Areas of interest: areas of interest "Zhonghai Garden"
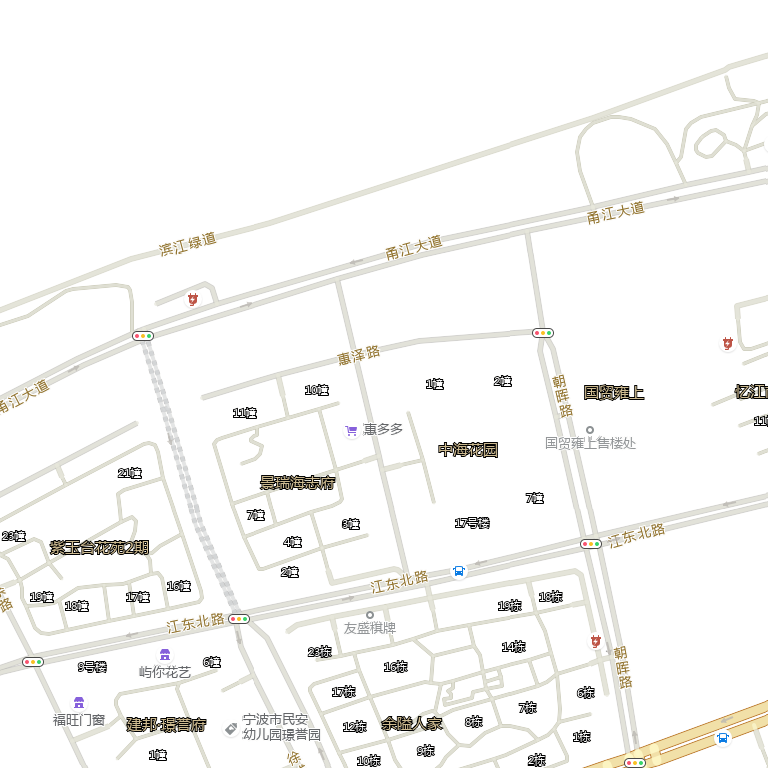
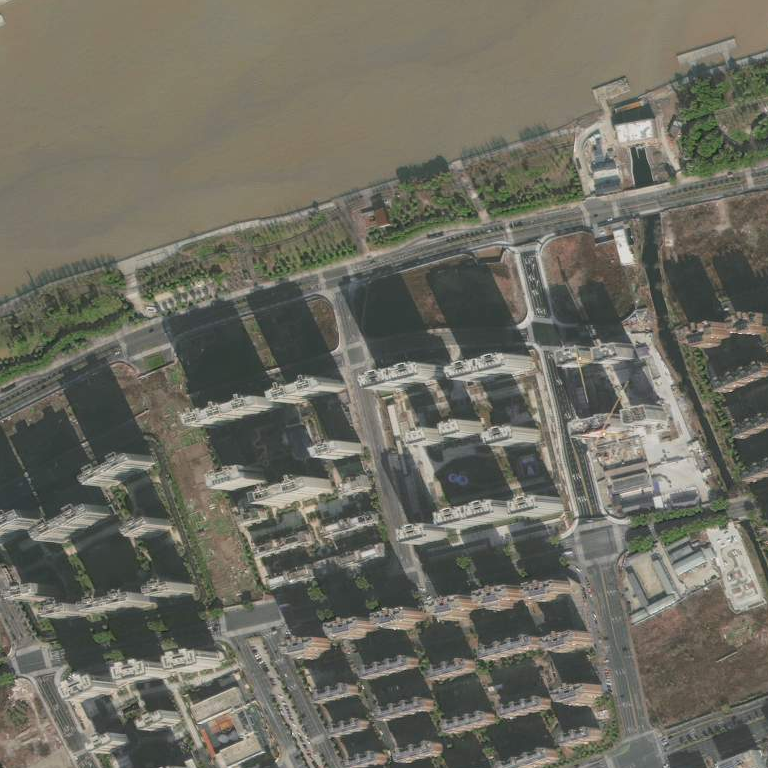